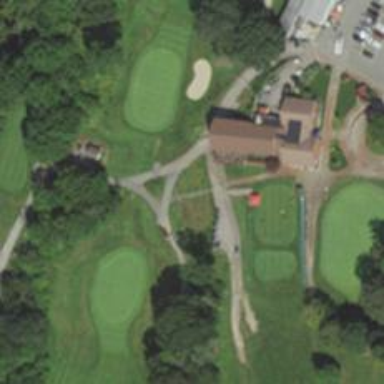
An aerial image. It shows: Path designed for golf carts.